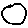
Label: circle